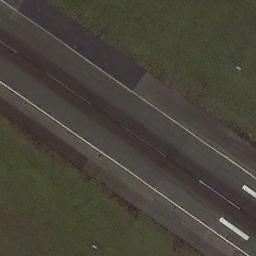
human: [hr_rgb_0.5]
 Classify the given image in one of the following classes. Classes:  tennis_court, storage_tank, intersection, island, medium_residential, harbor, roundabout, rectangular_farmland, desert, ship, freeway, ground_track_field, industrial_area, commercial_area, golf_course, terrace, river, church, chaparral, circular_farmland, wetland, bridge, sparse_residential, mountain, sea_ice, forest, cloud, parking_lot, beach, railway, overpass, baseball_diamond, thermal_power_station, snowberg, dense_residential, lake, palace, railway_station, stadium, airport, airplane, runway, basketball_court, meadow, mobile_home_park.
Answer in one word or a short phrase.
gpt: runway